Question: I am dynamically populating a ListPicker using a basic List in code behind. On the SelectionChanged event I need to determine the name of the item that the user selected. Currently what I have is as follows, but I cannot get the Name of the item?
XAML
'''
<toolkit:ListPicker x:Name="lp" Visibility="Collapsed"/>
'''
XAML.CS
'''
//Populate the ListPicker
List<ListPickerItem> l = new List<ListPickerItem>();
l.Add(new ListPickerItem { Name = "Flip_Vertical", Content = AppResources.App_Flip_Vertical });
l.Add(new ListPickerItem { Name = "Flip_Horizontal", Content = AppResources.App_Flip_Horizontal });
l.Add(new ListPickerItem { Name = "Flip_Both", Content = AppResources.App_Flip_Both });
lp.ItemsSource = l;
lp.Visibility = Visibility.Visible;
...
void lp_SelectionChanged(object sender, SelectionChangedEventArgs e)
{
if (lp.SelectedIndex != -1)
{
var item = (sender as ListPicker).SelectedItem;
if (item != null)
{
//switch () //Need to determine the Name of the currently selected item?
}
}
}
'''
EDIT**
Cannot call Name when setting item

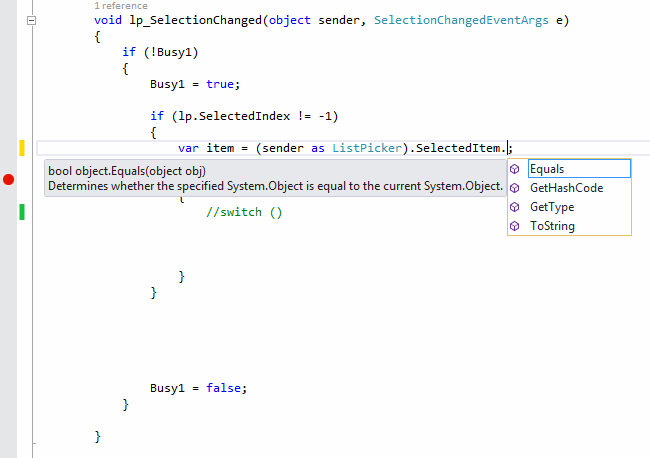
Answer: Using 'var' is not that great since SelectedItem is an object
Convert it to
'''
string name = ((ListPickerItem)item).Name;
'''